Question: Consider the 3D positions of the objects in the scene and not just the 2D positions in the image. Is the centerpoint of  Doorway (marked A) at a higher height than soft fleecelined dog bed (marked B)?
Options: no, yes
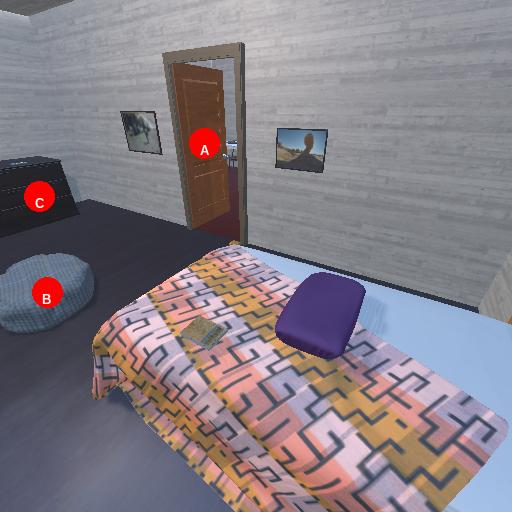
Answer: no